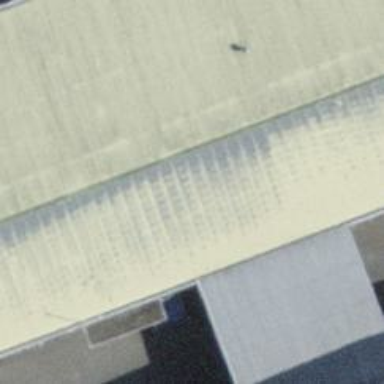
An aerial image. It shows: View of roof of building.